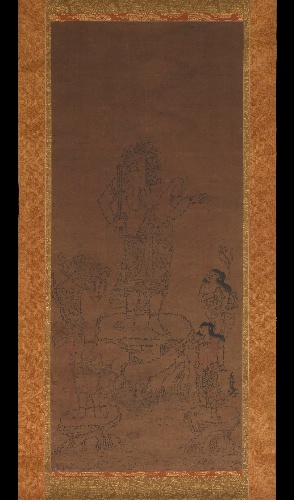
Title: 不動明王四童子種字像|Fudō Myōō with Four Attendants, Outlined in Seed Syllables
Artist: Chikai 智海
Artist bio: Japanese, ca. 1422–ca. 1503
Date: Second half of the 15th century
Object type: Hanging scroll
Classification: Paintings
Medium: Hanging scroll; ink and color on paper
Culture: Japan
Period: Muromachi period (1392–1573)
Dimensions: Image: 39 15/16 × 17 1/16 in. (101.5 × 43.4 cm)
Overall with mounting: 67 11/16 × 22 15/16 in. (172 × 58.3 cm)
Overall with knobs: 67 11/16 × 25 3/16 in. (172 × 64 cm)
Department: Asian Art
Credit line: Mary Griggs Burke Collection, Gift of the Mary and Jackson Burke Foundation, 2015
Accession year: 2015
Repository: Metropolitan Museum of Art, New York, NY
Tags: Men|Deities